Aerial crown-view tile of a tropical tree (Barro Colorado Island, Panama), acquired 20250915:
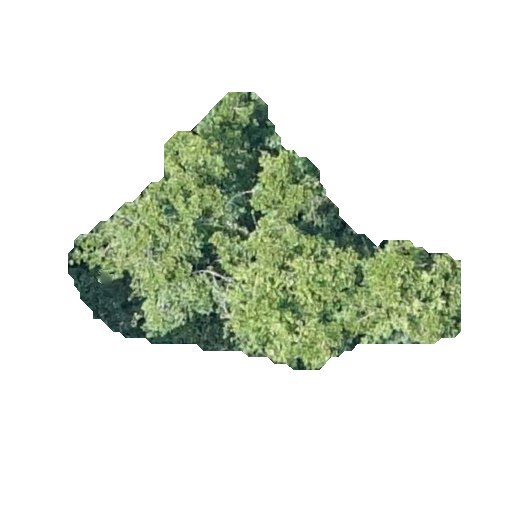
Species: Beilschmiedia tovarensis
GBIF accepted scientific name: Beilschmiedia tovarensis
Crown area: 88.212 m²